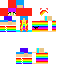
A female human skin with pale skin, wearing blonde long hair dressed in a red tshirt and red shorts, featuring a closed mouth.